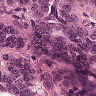
Metastatic tissue present: yes